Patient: sex F, age 68
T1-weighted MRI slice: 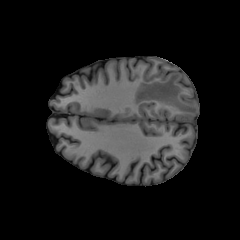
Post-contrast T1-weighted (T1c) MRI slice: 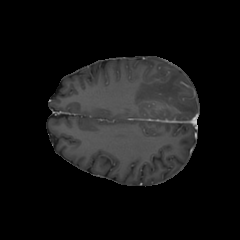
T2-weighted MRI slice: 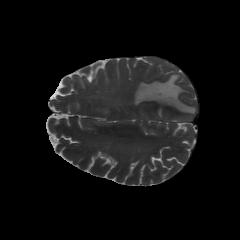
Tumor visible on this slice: yes
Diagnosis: Glioblastoma, IDH-wildtype
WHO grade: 4